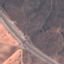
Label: Highway